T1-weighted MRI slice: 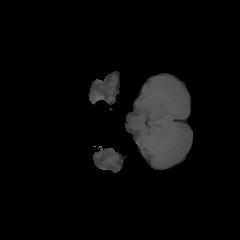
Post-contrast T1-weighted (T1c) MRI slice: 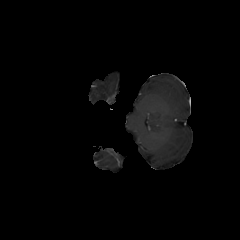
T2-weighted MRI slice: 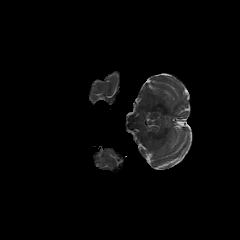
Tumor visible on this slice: no